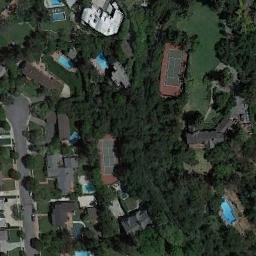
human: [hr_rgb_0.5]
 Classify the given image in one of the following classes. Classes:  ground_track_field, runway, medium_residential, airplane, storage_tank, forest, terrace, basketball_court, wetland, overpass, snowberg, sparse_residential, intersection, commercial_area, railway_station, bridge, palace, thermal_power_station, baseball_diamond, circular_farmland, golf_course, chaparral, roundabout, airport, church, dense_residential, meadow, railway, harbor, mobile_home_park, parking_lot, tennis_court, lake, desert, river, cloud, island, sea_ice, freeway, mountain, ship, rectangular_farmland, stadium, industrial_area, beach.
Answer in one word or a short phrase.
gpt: tennis_court